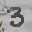
Label: 3